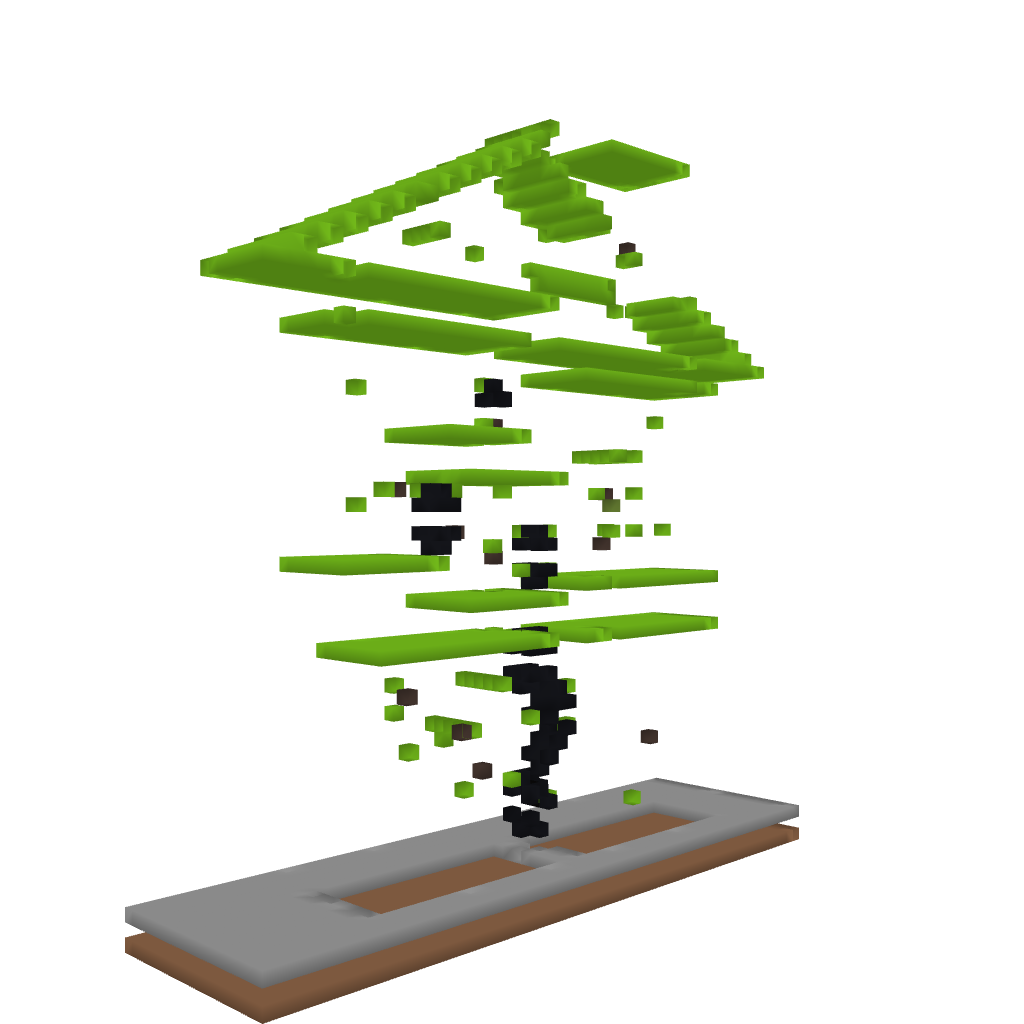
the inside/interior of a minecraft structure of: Spurb house